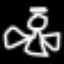
Label: angel